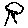
Label: tree